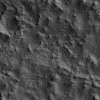
Atmospheric dust classification: not_dusty